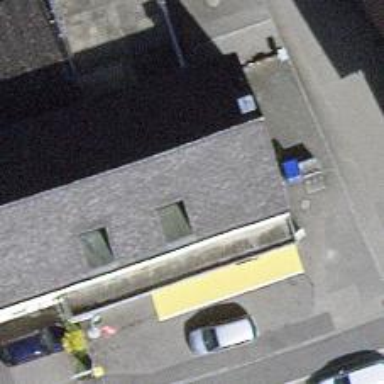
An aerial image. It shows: Supermarket.